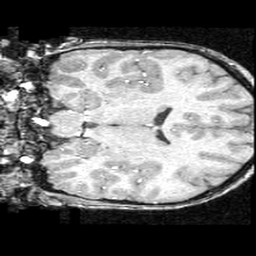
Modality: T1w
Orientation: coronal
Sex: male
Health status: ill
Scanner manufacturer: ge
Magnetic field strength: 1.5 T
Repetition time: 21 s
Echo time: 0.008 s